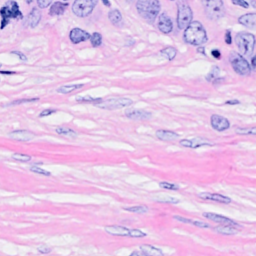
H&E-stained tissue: Breast